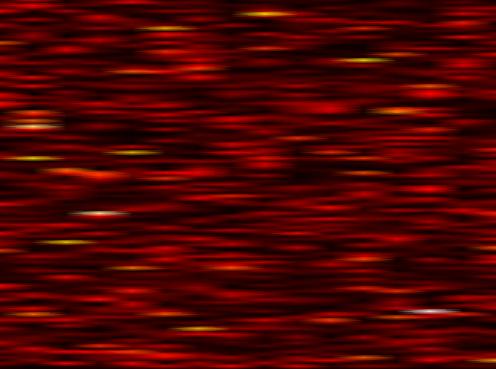
Label: OFDM